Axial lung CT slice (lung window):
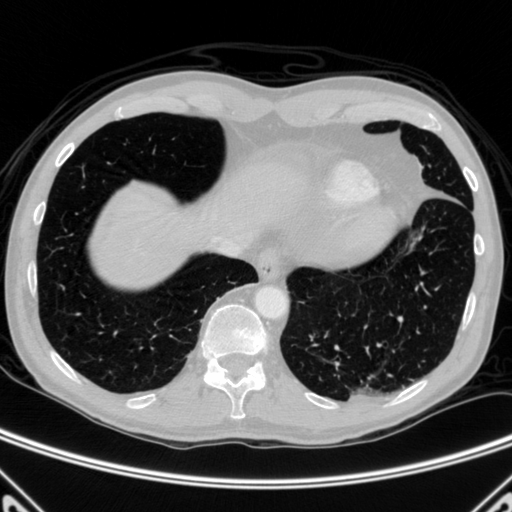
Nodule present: no